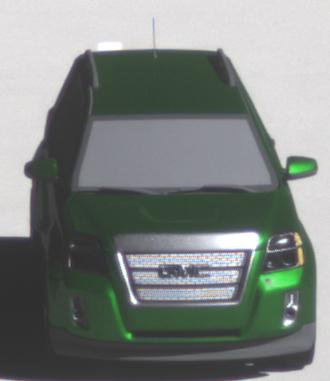
Make: GMC
Model: Terrain
Detailed model: Gen. 1
Model produced from: 2009
Model produced until: 2017
Doors: 5
Color: green
Road condition: dry road
Daytime: morning or afternoon
Contrast: high contrast